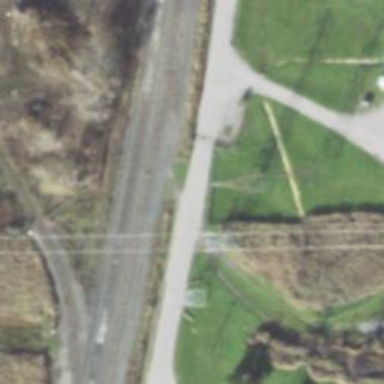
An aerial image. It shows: Railway level crossing.